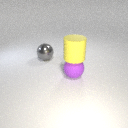
large gray metal sphere behind large purple rubber sphere